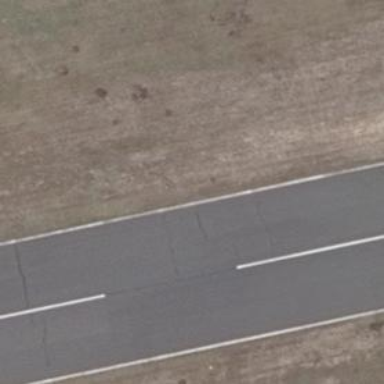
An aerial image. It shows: Runway edge aviation light.